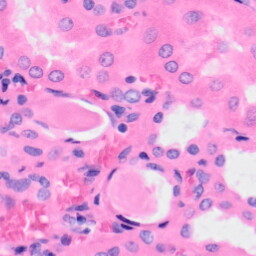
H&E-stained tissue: Kidney